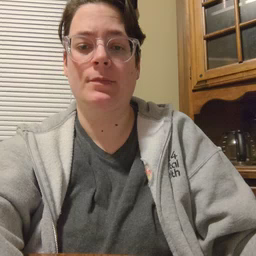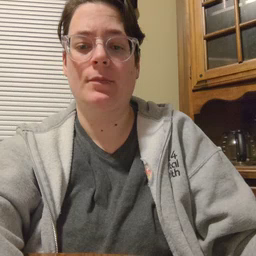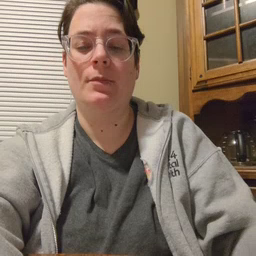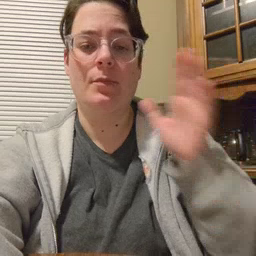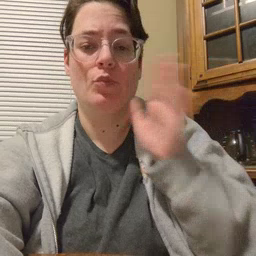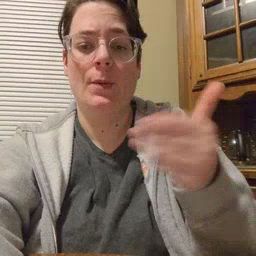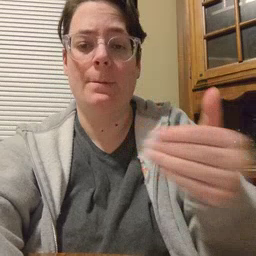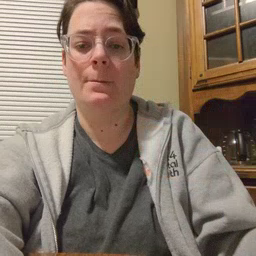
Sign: bedroom